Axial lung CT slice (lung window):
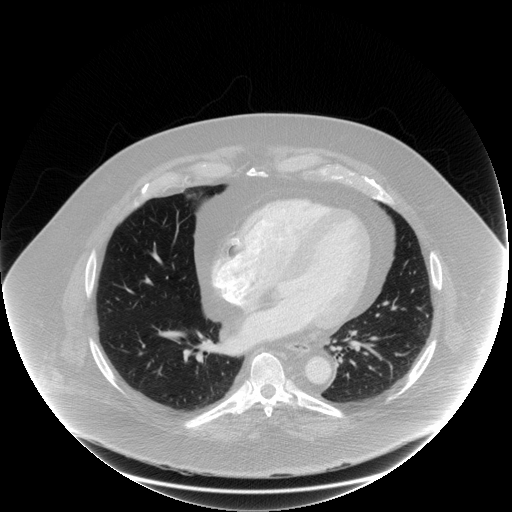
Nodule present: no